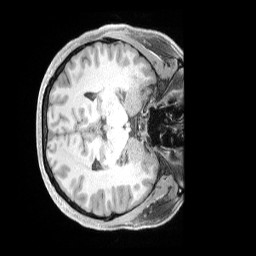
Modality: T1w
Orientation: axial
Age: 36
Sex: male
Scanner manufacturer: siemens
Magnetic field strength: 3 T
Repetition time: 2 s
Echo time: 0.00211 s